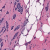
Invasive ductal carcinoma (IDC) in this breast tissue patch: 0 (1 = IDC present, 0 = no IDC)